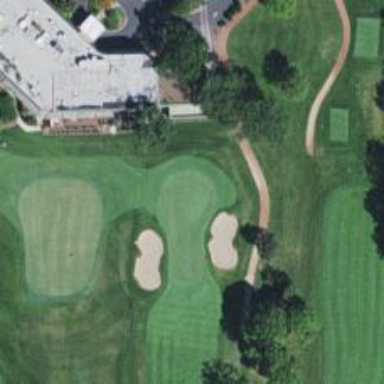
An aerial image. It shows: View of golf hole.